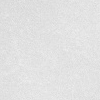
Atmospheric dust classification: dusty